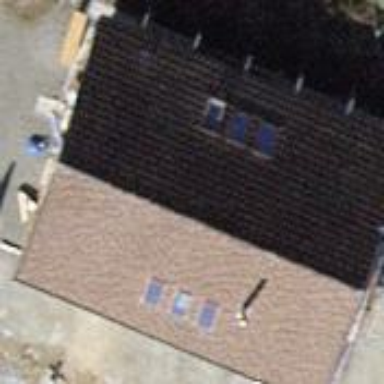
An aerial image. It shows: Detached building with gabled roof.